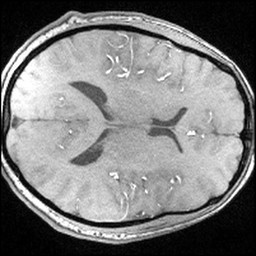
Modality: angio
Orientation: axial
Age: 26
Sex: male
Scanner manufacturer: siemens
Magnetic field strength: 3 T
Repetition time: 0.025 s
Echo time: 0.00334 s